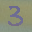
Label: 3